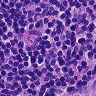
Metastatic tissue present: no